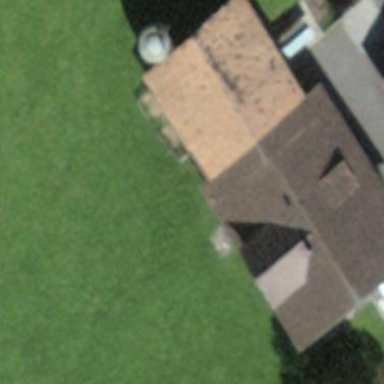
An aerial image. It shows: Barn.